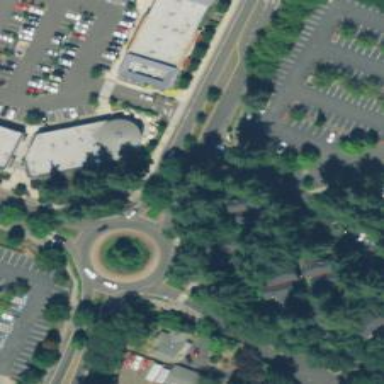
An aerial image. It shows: Secondary road with asphalt surface leading to roundabout.